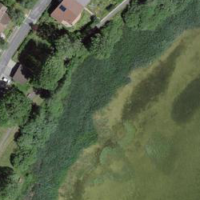
EUNIS habitat code: 55
Species observed at this site:
Euonymus europaeus
Filipendula ulmaria